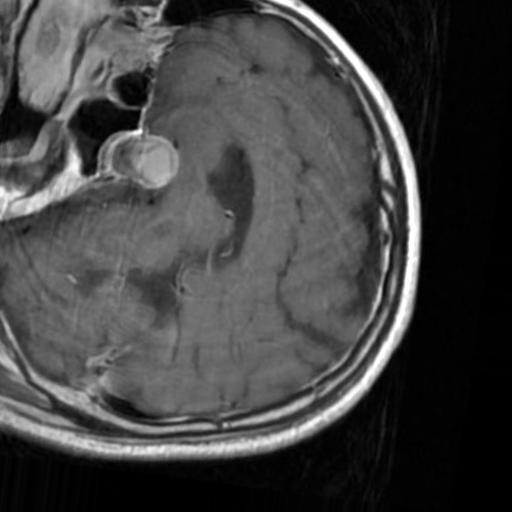
Label: brain_tumor